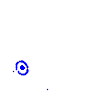
Particle: pion